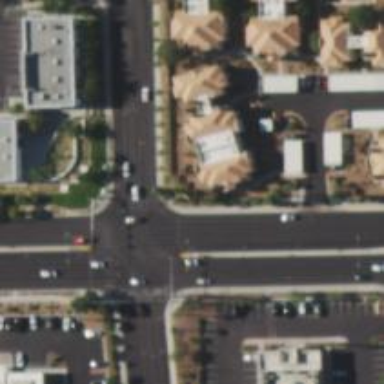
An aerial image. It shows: Solid stop line on the road marking.